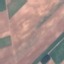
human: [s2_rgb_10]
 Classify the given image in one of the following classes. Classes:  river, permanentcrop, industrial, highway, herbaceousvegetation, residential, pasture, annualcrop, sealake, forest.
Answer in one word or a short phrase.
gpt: AnnualCrop